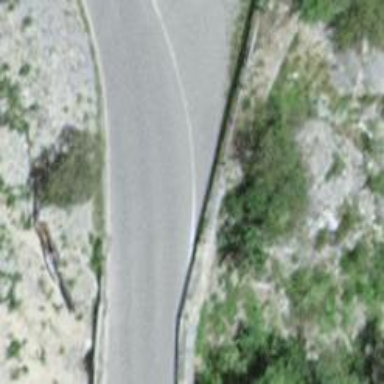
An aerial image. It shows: Tertiary road with asphalt surface.